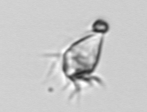
Label: Paratontonia_gracillima